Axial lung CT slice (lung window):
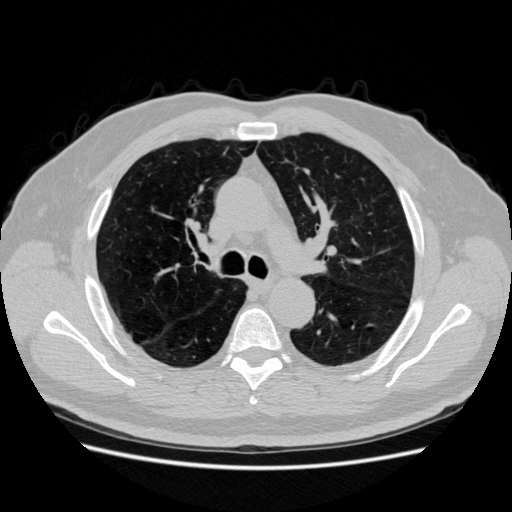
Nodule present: no